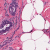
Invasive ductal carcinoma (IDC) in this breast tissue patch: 0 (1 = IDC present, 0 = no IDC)